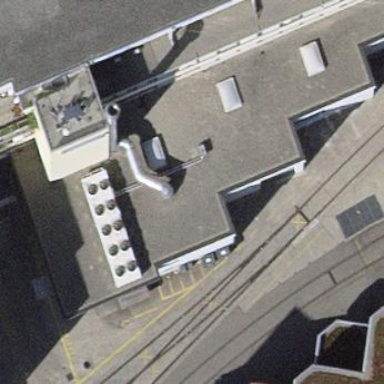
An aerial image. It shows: View of roof of building.